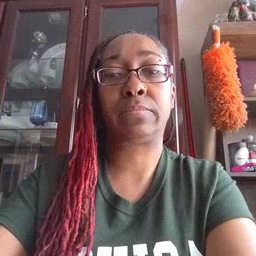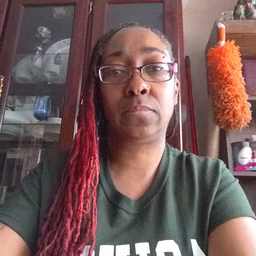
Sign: many